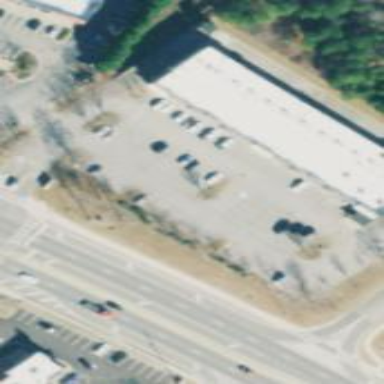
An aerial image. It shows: Parking area.